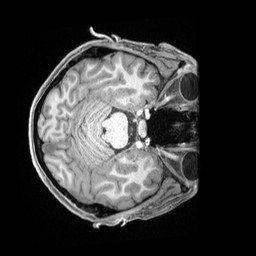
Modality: T1w
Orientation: axial
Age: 21
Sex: female
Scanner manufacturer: siemens
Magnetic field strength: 3 T
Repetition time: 2.4 s
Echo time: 0.00226 s